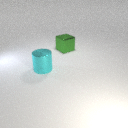
large cyan metal cylinder in front of large green metal cube